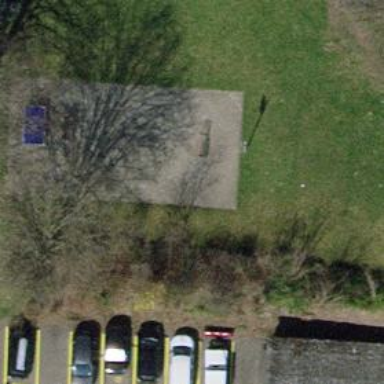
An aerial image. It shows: Playground area for leisure activities on the land.